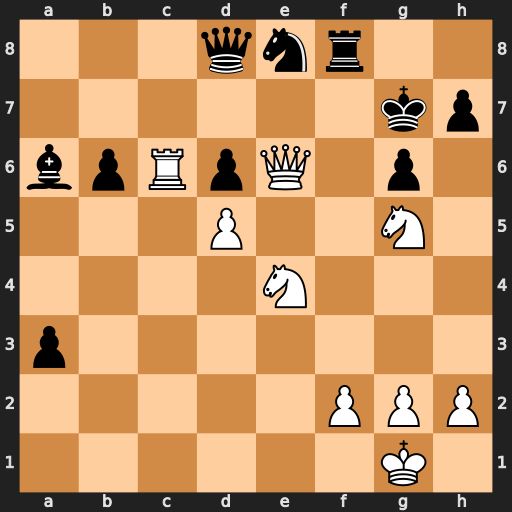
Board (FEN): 3qnr2/6kp/bpRpQ1p1/3P2N1/4N3/p7/5PPP/6K1
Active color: w
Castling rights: -
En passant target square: -
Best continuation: Qh3 Qxg5 Nxg5